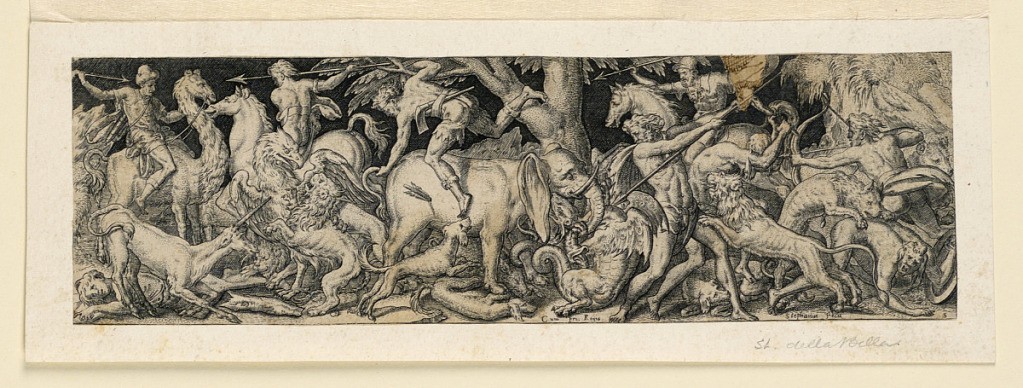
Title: Wild Animal Hunt (frieze)
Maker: Etienne Delaune, French, 1519 - 1583
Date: ca. 1570
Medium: Engraving on paper
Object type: Print
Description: Frieze showing combats between men and lions, an elephant, dragon, unicorn and other animals. Perhaps represents "Africa."